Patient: sex M, age 73
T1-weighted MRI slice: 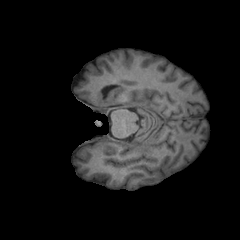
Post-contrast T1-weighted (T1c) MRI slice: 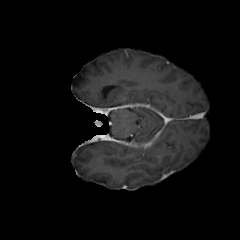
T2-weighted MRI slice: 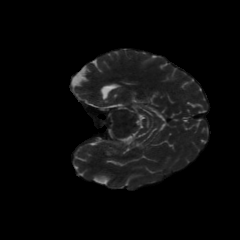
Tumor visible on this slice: no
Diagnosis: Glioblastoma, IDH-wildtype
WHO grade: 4